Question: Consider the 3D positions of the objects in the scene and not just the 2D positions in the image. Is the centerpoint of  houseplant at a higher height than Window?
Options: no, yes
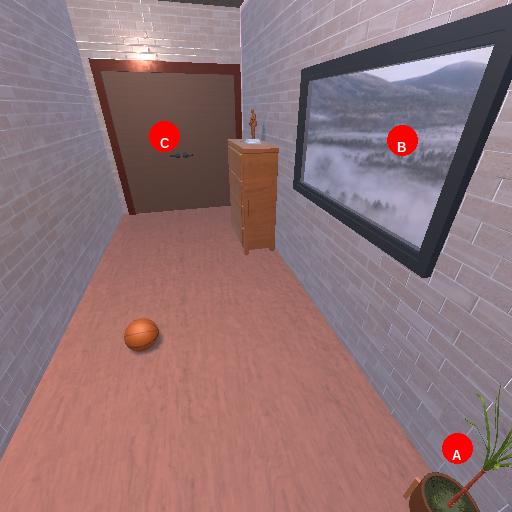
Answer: no